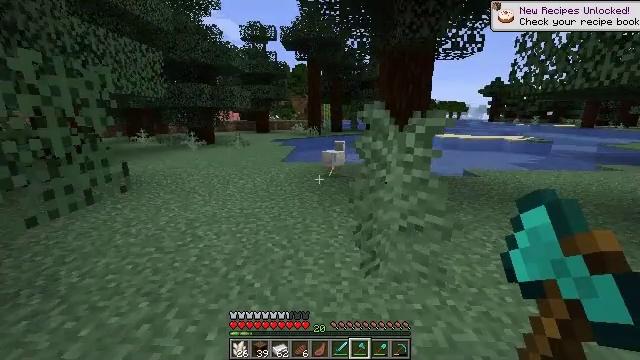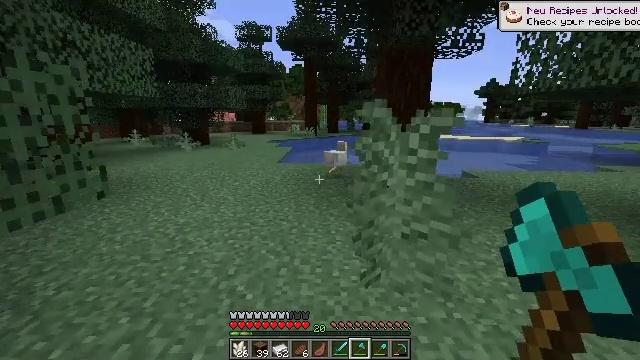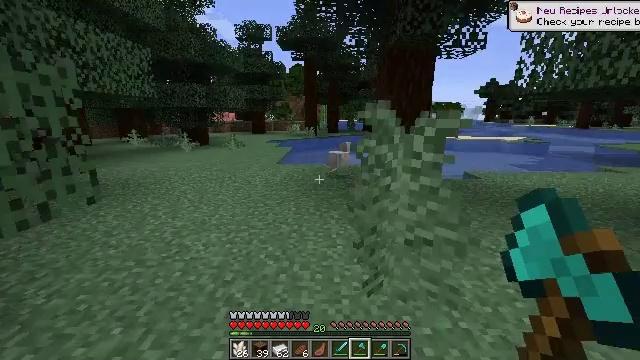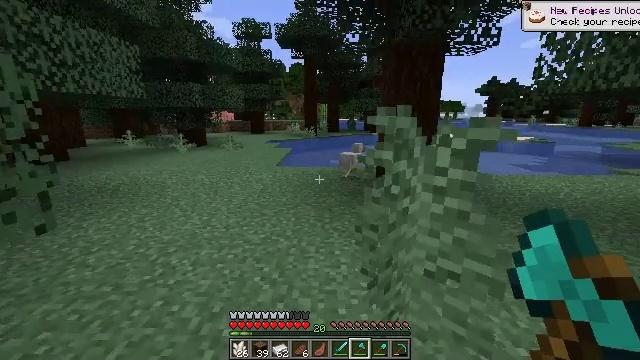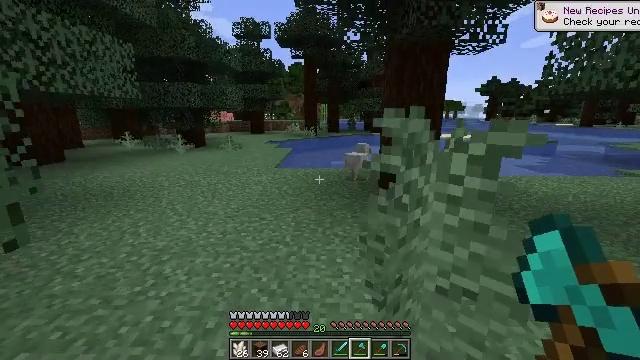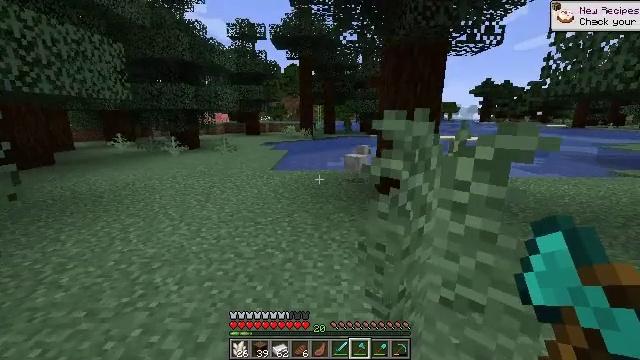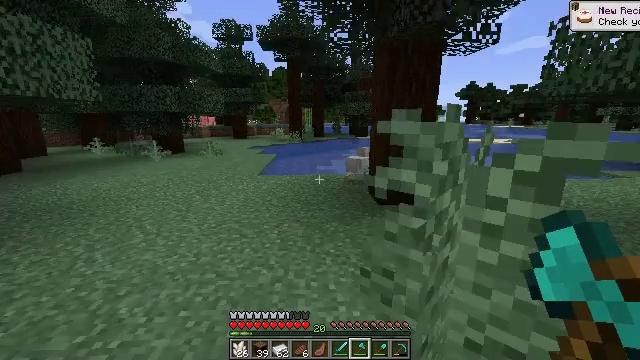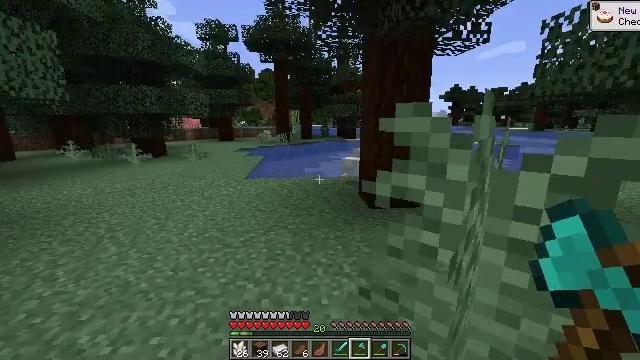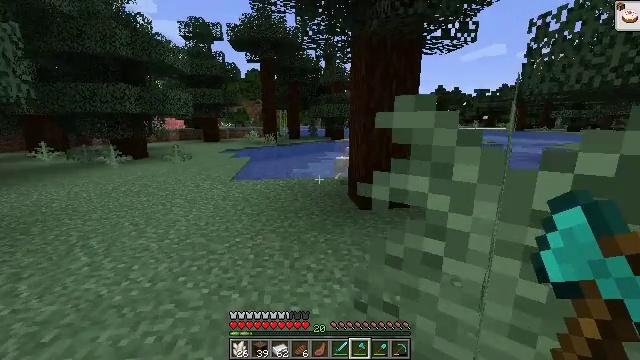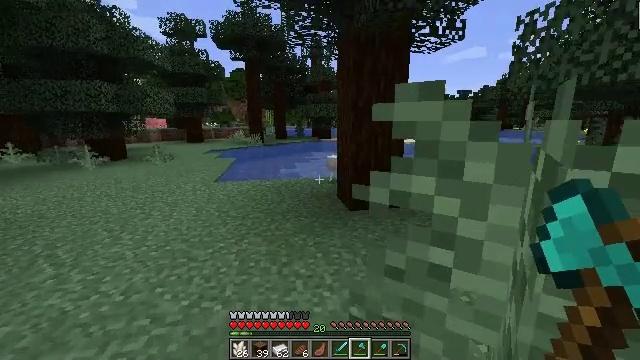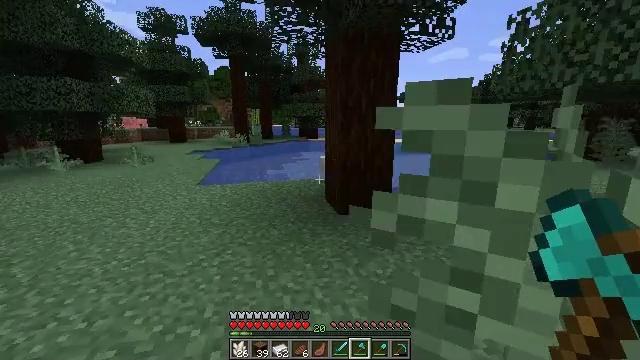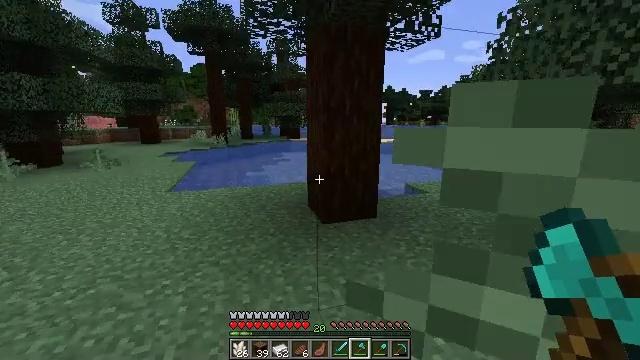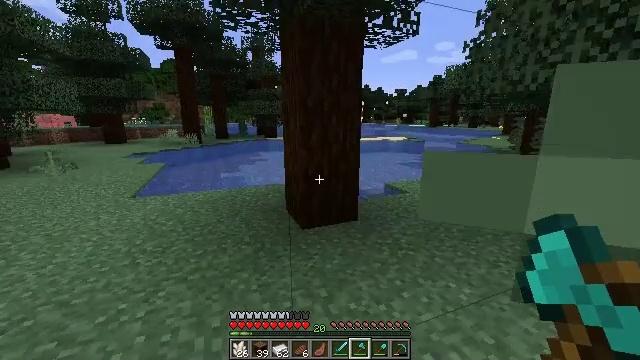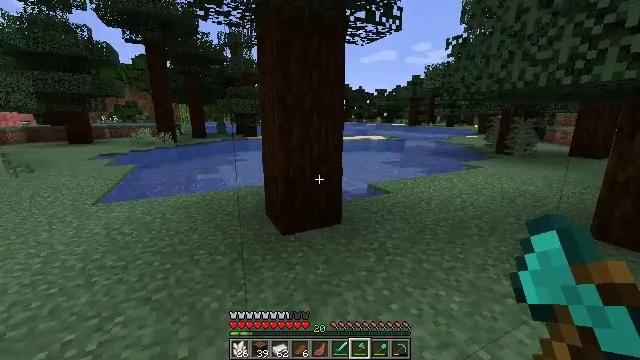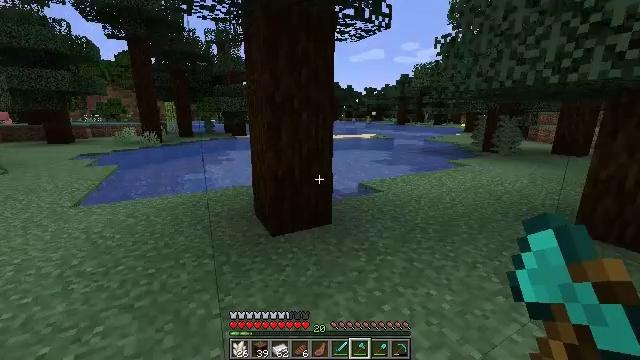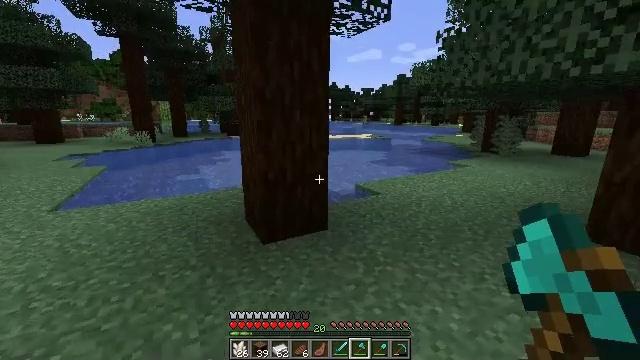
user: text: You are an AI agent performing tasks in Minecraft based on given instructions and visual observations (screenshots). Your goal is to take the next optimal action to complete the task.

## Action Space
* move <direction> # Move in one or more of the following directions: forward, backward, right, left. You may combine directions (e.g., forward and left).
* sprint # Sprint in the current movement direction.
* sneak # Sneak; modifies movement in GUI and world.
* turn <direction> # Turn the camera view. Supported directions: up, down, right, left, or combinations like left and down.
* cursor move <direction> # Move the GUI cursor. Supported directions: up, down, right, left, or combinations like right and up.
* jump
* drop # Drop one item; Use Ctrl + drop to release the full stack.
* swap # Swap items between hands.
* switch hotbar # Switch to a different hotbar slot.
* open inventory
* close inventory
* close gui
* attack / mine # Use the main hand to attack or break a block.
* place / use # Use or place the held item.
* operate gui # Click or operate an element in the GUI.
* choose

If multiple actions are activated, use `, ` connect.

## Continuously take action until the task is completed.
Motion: motion action
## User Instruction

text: Kill the chicken.
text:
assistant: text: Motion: move forward
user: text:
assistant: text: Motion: move forward
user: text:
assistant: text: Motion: move forward
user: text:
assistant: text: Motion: move forward
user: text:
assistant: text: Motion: move forward
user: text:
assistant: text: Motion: move forward, turn right
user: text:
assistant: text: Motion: move forward, turn right
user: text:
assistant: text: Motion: move forward, turn right
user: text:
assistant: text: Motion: move forward, turn right
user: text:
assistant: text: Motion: move forward, turn right
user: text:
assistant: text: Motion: move forward, turn right
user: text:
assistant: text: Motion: move forward, turn right
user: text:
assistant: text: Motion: move forward, turn right
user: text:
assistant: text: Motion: move forward, turn right
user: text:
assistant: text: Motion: move forward and move right
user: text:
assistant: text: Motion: move forward and move right
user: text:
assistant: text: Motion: move forward and move right
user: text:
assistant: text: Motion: move forward and move right
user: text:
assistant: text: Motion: move forward and move right
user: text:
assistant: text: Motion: move forward and move right, turn left
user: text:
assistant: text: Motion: move forward, turn left
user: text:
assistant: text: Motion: move forward, turn left
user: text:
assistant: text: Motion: move forward
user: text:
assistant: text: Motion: move forward
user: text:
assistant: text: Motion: move forward
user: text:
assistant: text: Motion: move forward, turn left
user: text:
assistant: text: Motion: move forward, turn left
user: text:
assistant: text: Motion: move forward and move right, turn left and down
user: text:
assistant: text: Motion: move forward and move right, turn left
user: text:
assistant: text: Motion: move forward and move right, turn left